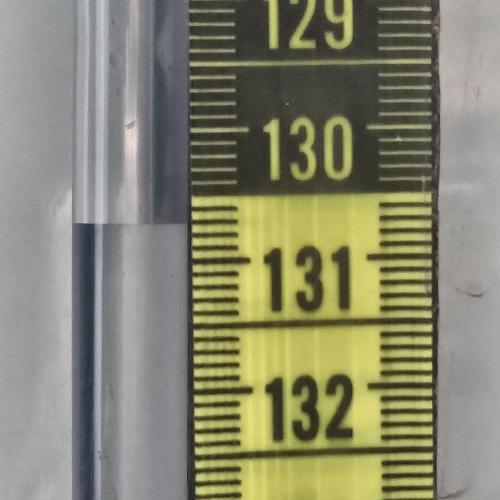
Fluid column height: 130.7 cm